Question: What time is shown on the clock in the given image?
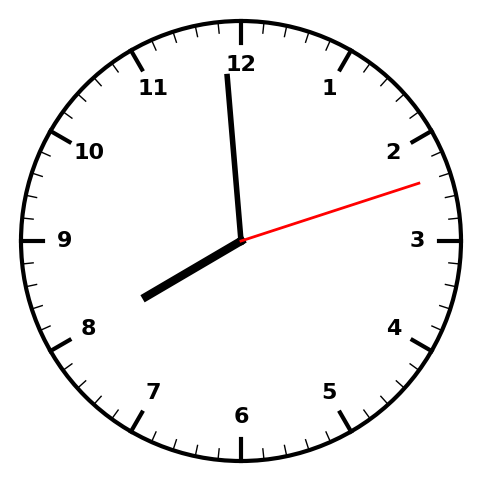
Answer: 07:59:12